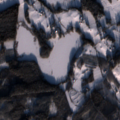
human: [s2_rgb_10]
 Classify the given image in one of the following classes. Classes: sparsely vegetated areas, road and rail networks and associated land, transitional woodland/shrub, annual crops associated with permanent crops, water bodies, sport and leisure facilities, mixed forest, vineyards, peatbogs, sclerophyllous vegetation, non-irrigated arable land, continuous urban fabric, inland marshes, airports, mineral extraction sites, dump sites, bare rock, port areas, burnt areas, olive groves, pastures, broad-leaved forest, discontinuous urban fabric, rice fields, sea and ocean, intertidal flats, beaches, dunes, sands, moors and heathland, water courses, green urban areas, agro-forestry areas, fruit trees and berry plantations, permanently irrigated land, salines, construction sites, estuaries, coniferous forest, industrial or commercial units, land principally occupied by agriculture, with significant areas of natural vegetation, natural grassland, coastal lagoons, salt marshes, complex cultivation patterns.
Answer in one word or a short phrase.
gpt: land principally occupied by agriculture, with significant areas of natural vegetation, coniferous forest, mixed forest, water bodies